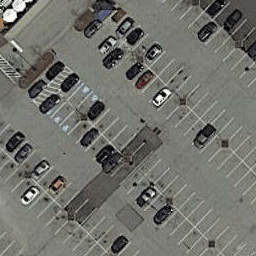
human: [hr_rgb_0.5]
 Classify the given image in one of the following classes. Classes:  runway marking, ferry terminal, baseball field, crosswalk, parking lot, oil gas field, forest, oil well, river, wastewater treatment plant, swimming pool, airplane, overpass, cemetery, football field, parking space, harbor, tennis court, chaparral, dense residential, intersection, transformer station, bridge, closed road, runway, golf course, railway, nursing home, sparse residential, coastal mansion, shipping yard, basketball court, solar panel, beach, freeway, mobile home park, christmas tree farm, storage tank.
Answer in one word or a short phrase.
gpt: parking lot